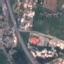
Land use / land cover: Highway